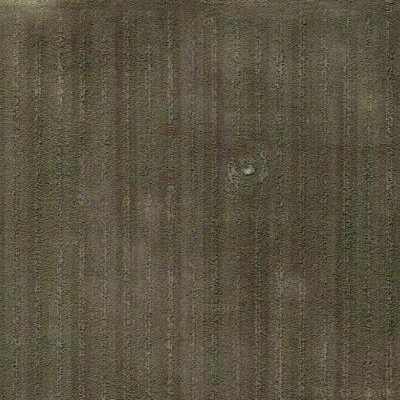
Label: bField